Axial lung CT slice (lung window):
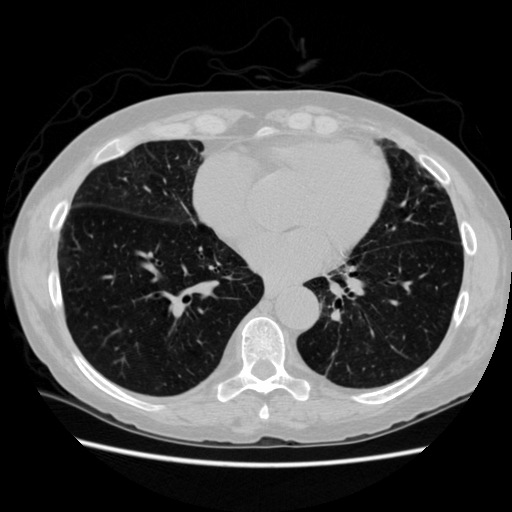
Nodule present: no